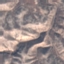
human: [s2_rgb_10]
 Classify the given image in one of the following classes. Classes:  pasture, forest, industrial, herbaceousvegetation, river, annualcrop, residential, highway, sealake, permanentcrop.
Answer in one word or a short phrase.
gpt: HerbaceousVegetation